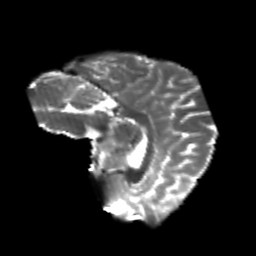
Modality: T2w
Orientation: sagittal
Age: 22
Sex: male
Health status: healthy
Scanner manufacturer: philips
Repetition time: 7.391 s
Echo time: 0.08599 s